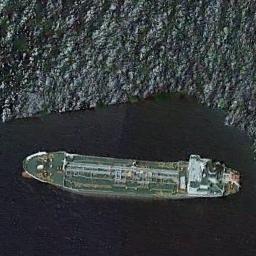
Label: ship